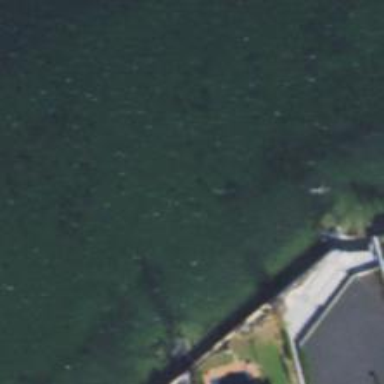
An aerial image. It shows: Breakwater structure.